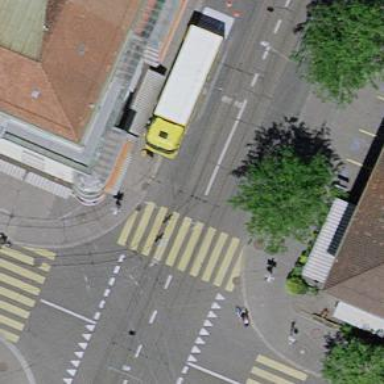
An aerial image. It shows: Road crossing with traffic signals.